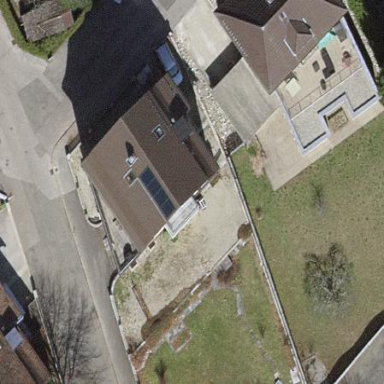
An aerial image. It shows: Detached building with hipped roof shape.